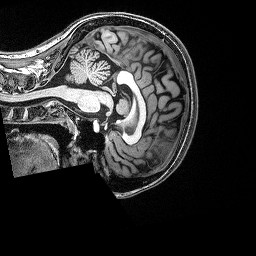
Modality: T1w
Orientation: sagittal
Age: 23
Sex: female
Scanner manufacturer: siemens
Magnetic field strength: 3 T
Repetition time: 2.53 s
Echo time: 0.0035 s